Question: ## Summary of the problem
The following image is a description of bootstrap icon.
I don't know how to use "Code point".

- Unicode: 'U+F120'- CSS: '\F120'- JS: ''- HTML: '&#xF120'
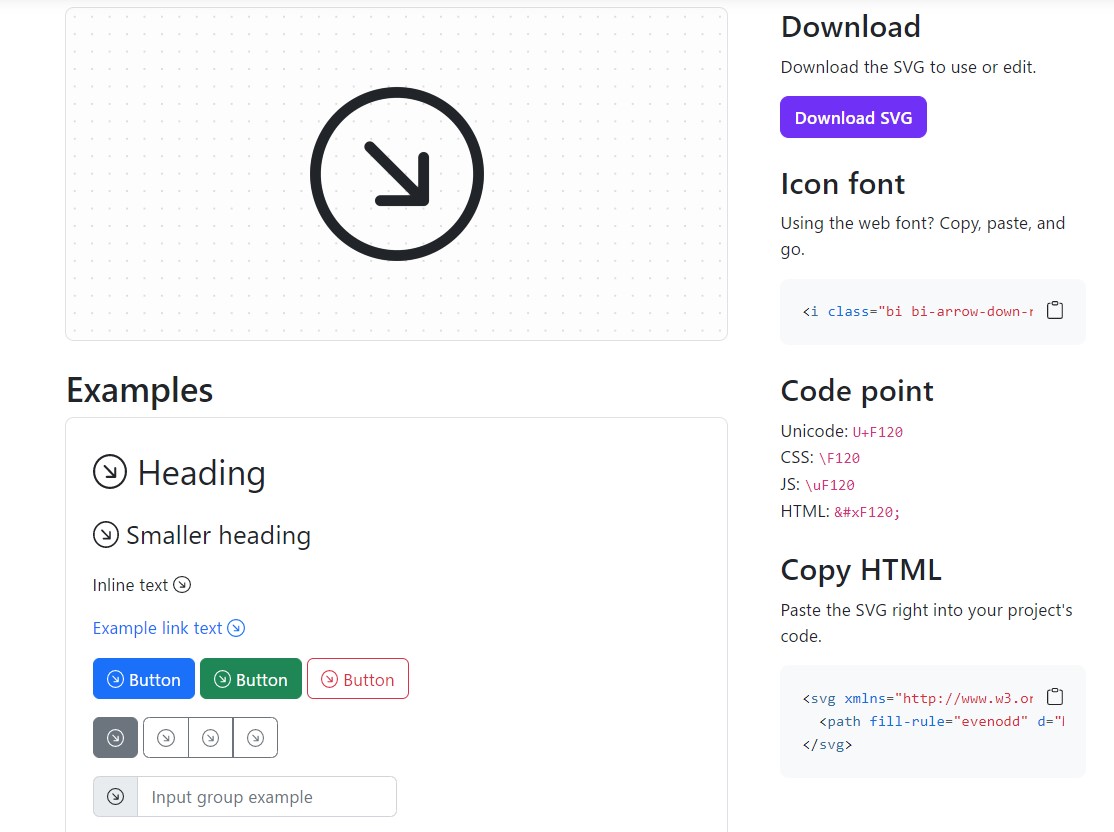
Answer: For Using HTML code point, All you need is just set the the font-family of your element(or your body) to 'Bootstrap-icons' and then everything will work.
'''
<!DOCTYPE html>
<html>
<link rel="stylesheet" href="https://cdn.jsdelivr.net/npm/bootstrap-icons@1.9.1/font/bootstrap-icons.css">
<style>
.test
{
font-family:'Bootstrap-icons';
}
</style>
<body>
<div class="test">
&#xF120
</div>
</body>
</html>
'''